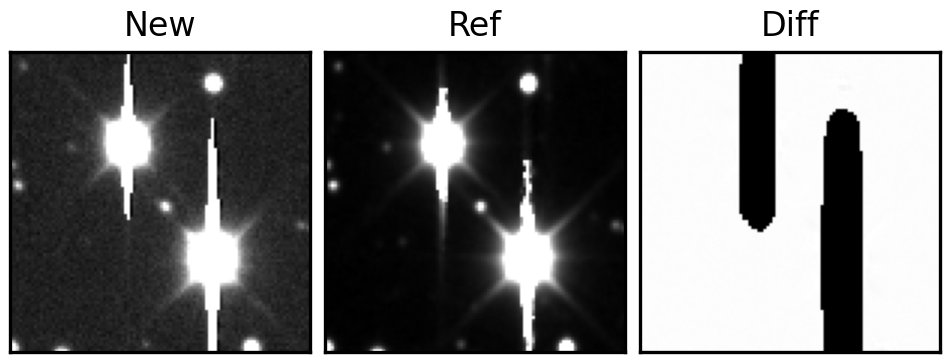
Label: bogus